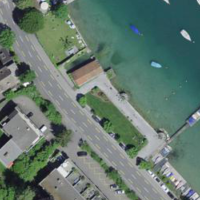
EUNIS habitat code: 14
Species observed at this site:
Fulica atra